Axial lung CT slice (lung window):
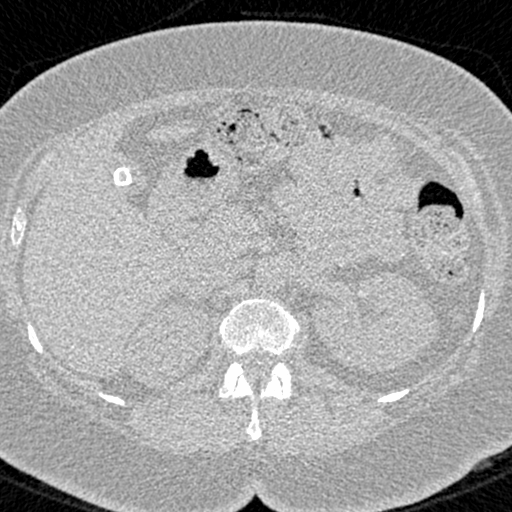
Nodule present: no